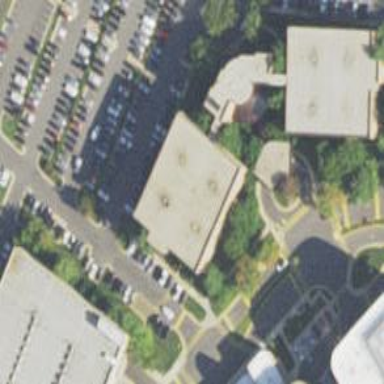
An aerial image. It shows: Building.